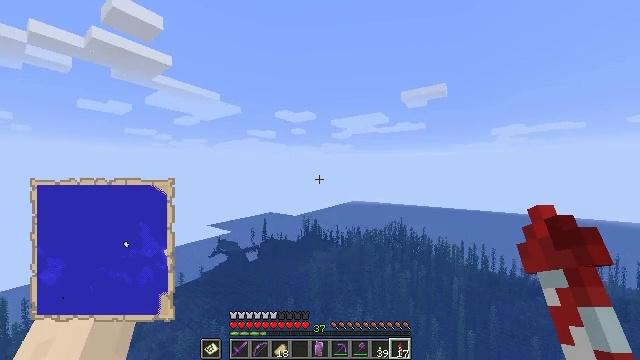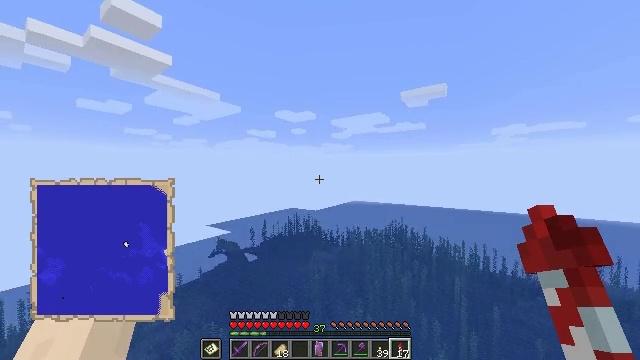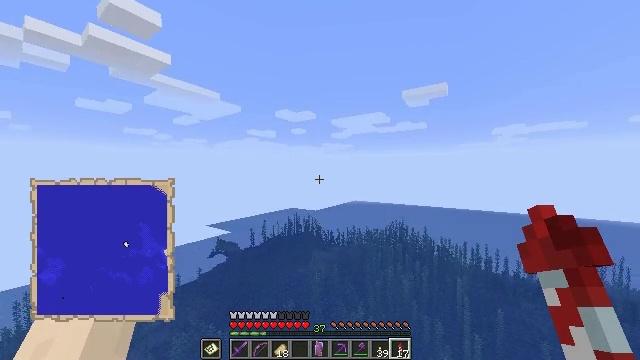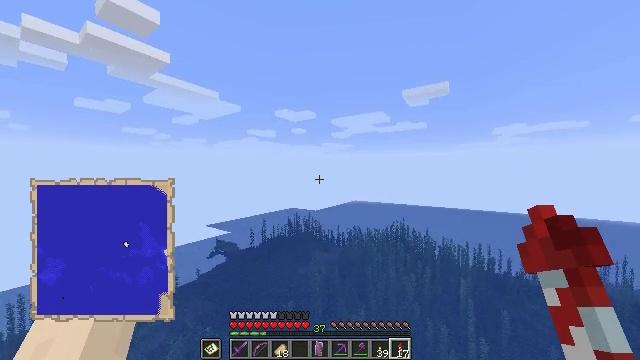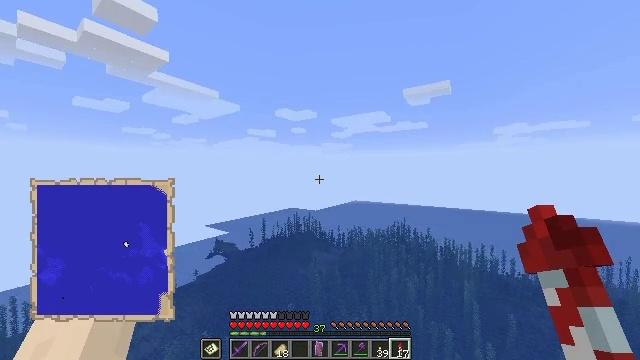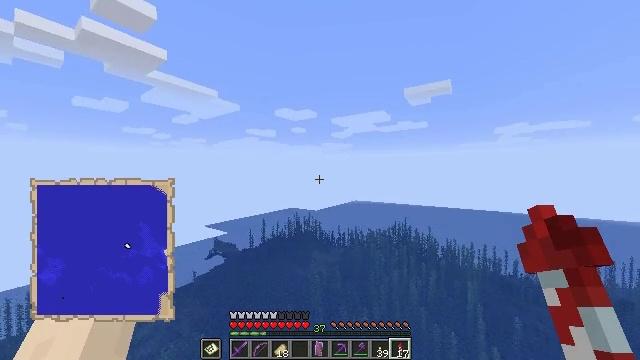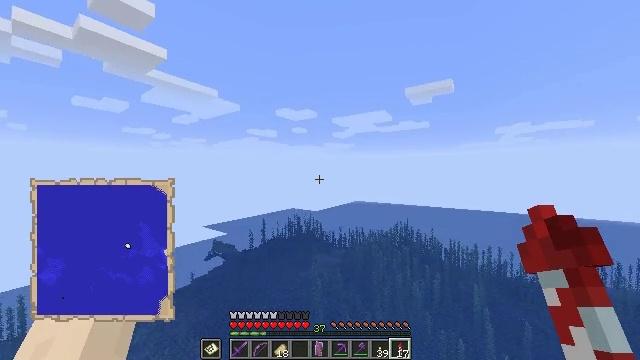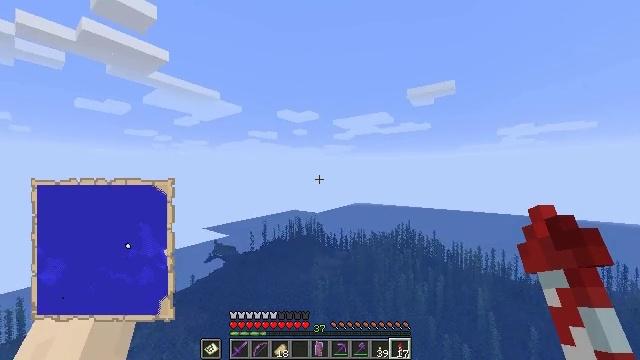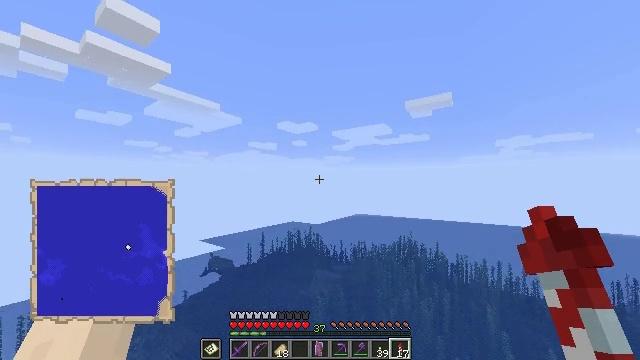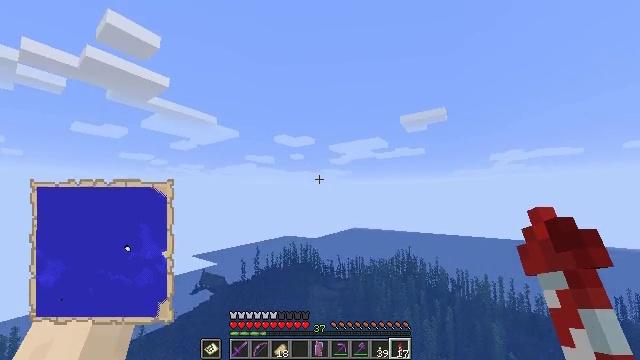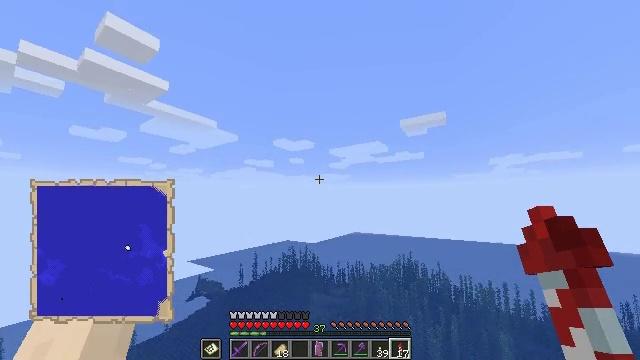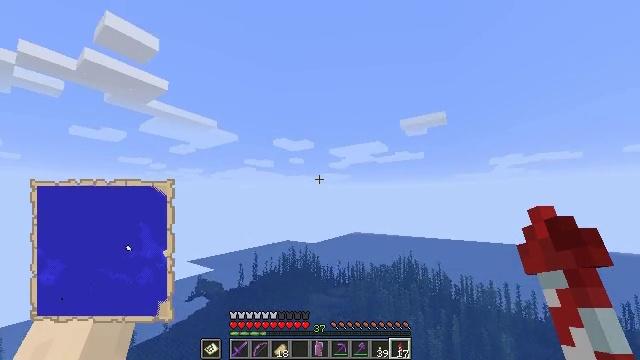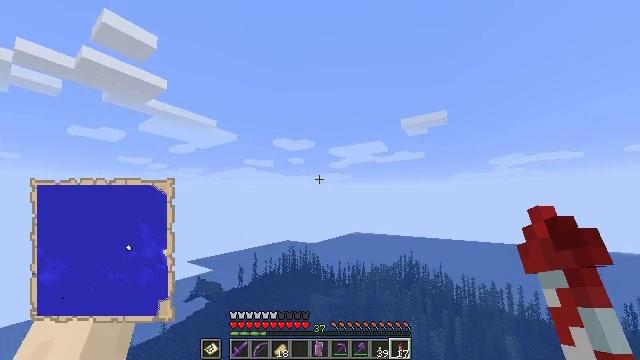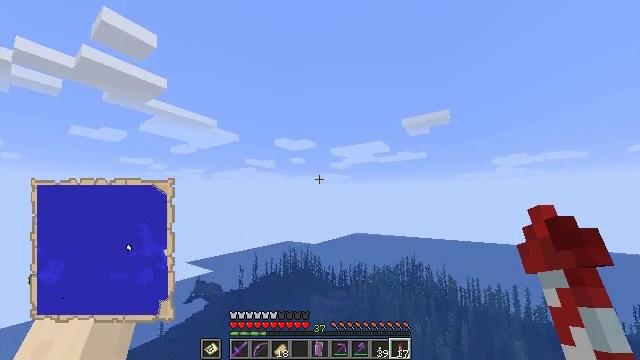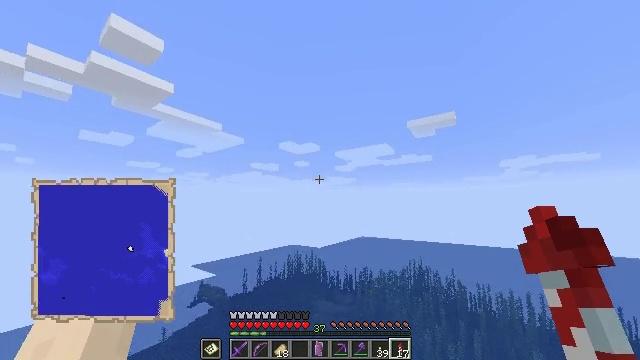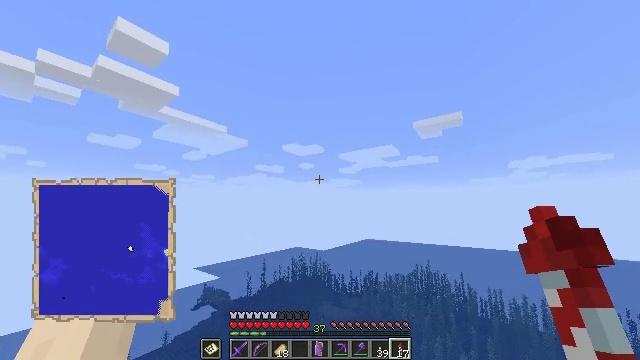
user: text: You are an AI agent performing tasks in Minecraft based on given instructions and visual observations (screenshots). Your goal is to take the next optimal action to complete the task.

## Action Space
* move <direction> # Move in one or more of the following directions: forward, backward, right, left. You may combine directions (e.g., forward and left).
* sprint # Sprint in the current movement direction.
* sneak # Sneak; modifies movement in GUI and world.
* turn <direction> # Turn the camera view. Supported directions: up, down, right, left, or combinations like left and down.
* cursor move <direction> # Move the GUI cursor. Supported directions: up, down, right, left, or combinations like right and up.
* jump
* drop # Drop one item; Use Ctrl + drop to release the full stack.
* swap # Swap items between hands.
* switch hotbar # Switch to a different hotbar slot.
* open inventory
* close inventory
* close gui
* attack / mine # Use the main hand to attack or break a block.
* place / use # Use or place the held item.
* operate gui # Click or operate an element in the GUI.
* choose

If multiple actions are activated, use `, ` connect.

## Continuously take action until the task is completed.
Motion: motion action
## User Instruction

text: Open your inventory to craft a filled map.
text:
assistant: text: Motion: move forward, sprint
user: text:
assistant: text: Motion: move forward, sprint
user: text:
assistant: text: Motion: move forward, sprint
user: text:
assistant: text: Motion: move forward, sprint
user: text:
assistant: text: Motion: move forward, sprint
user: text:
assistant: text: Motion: move forward, sprint
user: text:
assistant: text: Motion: move forward, sprint
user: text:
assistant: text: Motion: move forward, sprint, turn up
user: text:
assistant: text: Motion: move forward, sprint, turn up
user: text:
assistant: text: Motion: move forward, sprint, turn up
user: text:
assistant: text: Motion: move forward, sprint
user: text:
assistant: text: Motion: move forward, sprint
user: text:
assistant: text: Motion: move forward, sprint
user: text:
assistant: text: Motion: move forward, sprint, turn left
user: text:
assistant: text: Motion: move forward, sprint, turn left
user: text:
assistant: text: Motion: move forward, sprint
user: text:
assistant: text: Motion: move forward, sprint
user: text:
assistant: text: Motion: move forward, sprint
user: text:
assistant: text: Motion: move forward, sprint
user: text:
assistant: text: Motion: move forward, sprint
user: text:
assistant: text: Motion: move forward, sprint
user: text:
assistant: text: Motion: move forward, sprint, turn left
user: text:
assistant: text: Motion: move forward, sprint
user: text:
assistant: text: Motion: move forward, sprint
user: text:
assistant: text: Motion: move forward, sprint
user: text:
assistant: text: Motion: move forward, sprint
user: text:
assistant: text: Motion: move forward, sprint
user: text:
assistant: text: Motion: move forward, sprint
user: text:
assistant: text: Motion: move forward, sprint
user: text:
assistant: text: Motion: move forward, sprint